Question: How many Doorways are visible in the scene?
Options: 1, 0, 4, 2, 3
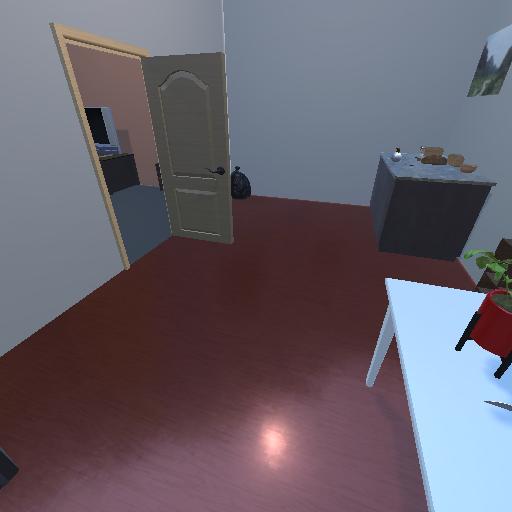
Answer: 1